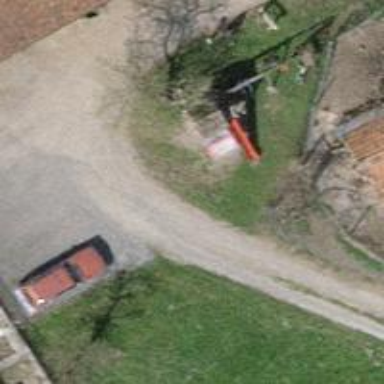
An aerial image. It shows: Driveway.